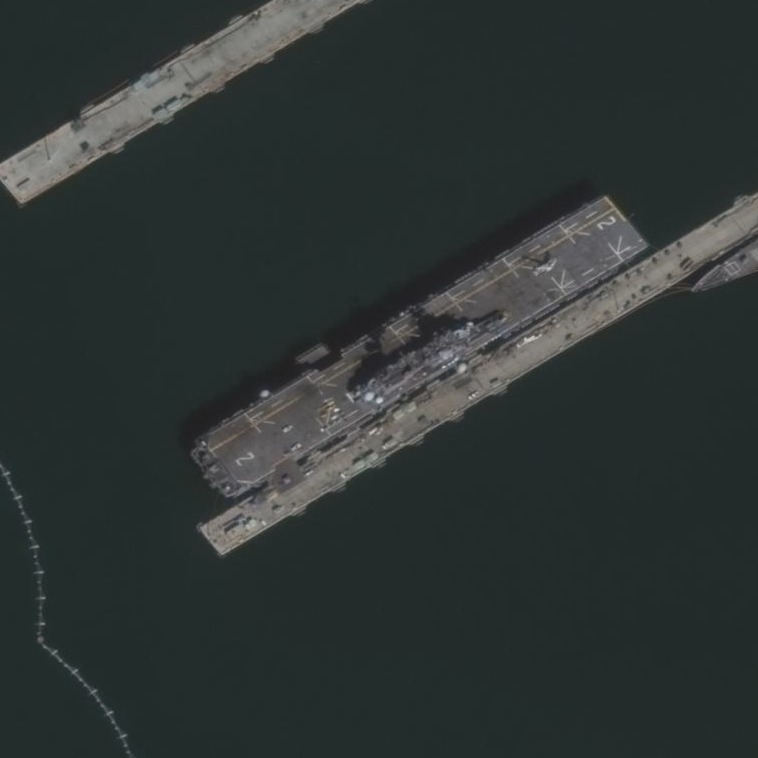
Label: assault